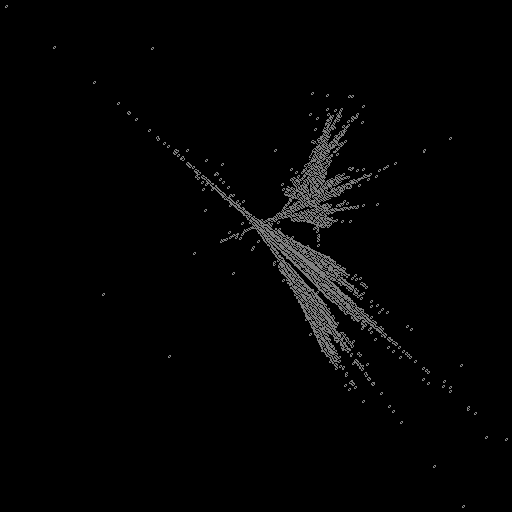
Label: ginkgo